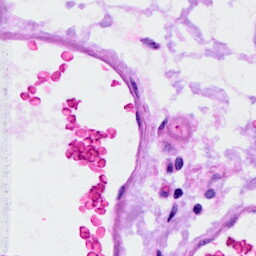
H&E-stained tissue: Ovarian